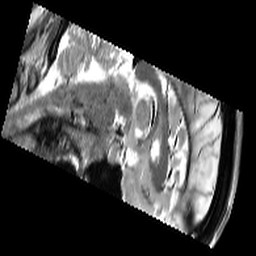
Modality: T2w
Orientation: sagittal
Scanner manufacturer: siemens
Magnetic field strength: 3 T
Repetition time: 9.86 s
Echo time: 0.05 s